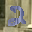
Label: 2